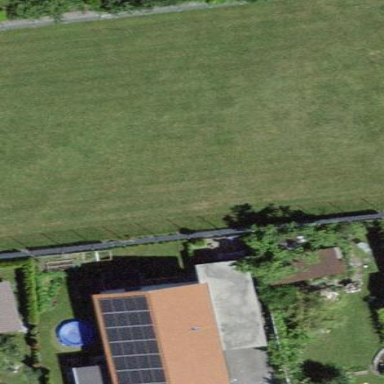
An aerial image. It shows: Soccer pitch with grass surface for leisure land.